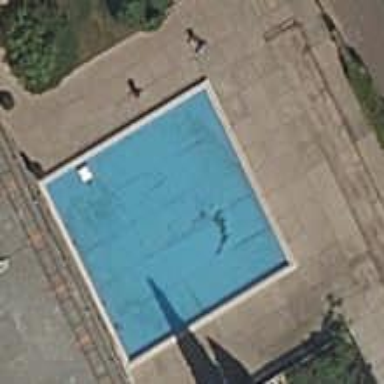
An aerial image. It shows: Swimming pool located in leisure land.